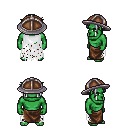
a pixel art fantasy rpg character, male body template, orc, green skin, white tattered cape, robe skirt, white pixie cut hairstyle, chain helm, four views (front, back, left, right), 2x2 character sprite sheet, small pixel art, hard edges, no anti-aliasing